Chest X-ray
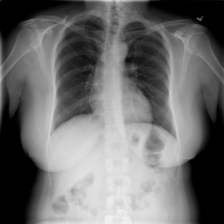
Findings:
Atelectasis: negative
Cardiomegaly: negative
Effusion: negative
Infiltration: positive
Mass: negative
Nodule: negative
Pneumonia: negative
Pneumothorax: negative
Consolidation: negative
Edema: negative
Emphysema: negative
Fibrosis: negative
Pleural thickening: negative
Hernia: negative